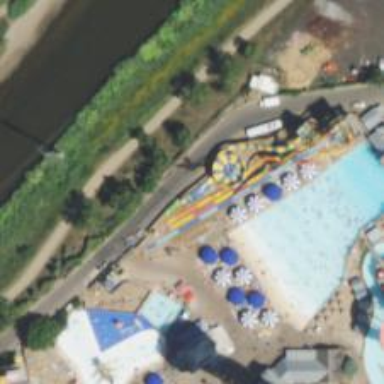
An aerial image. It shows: Water slide attraction.